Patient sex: M
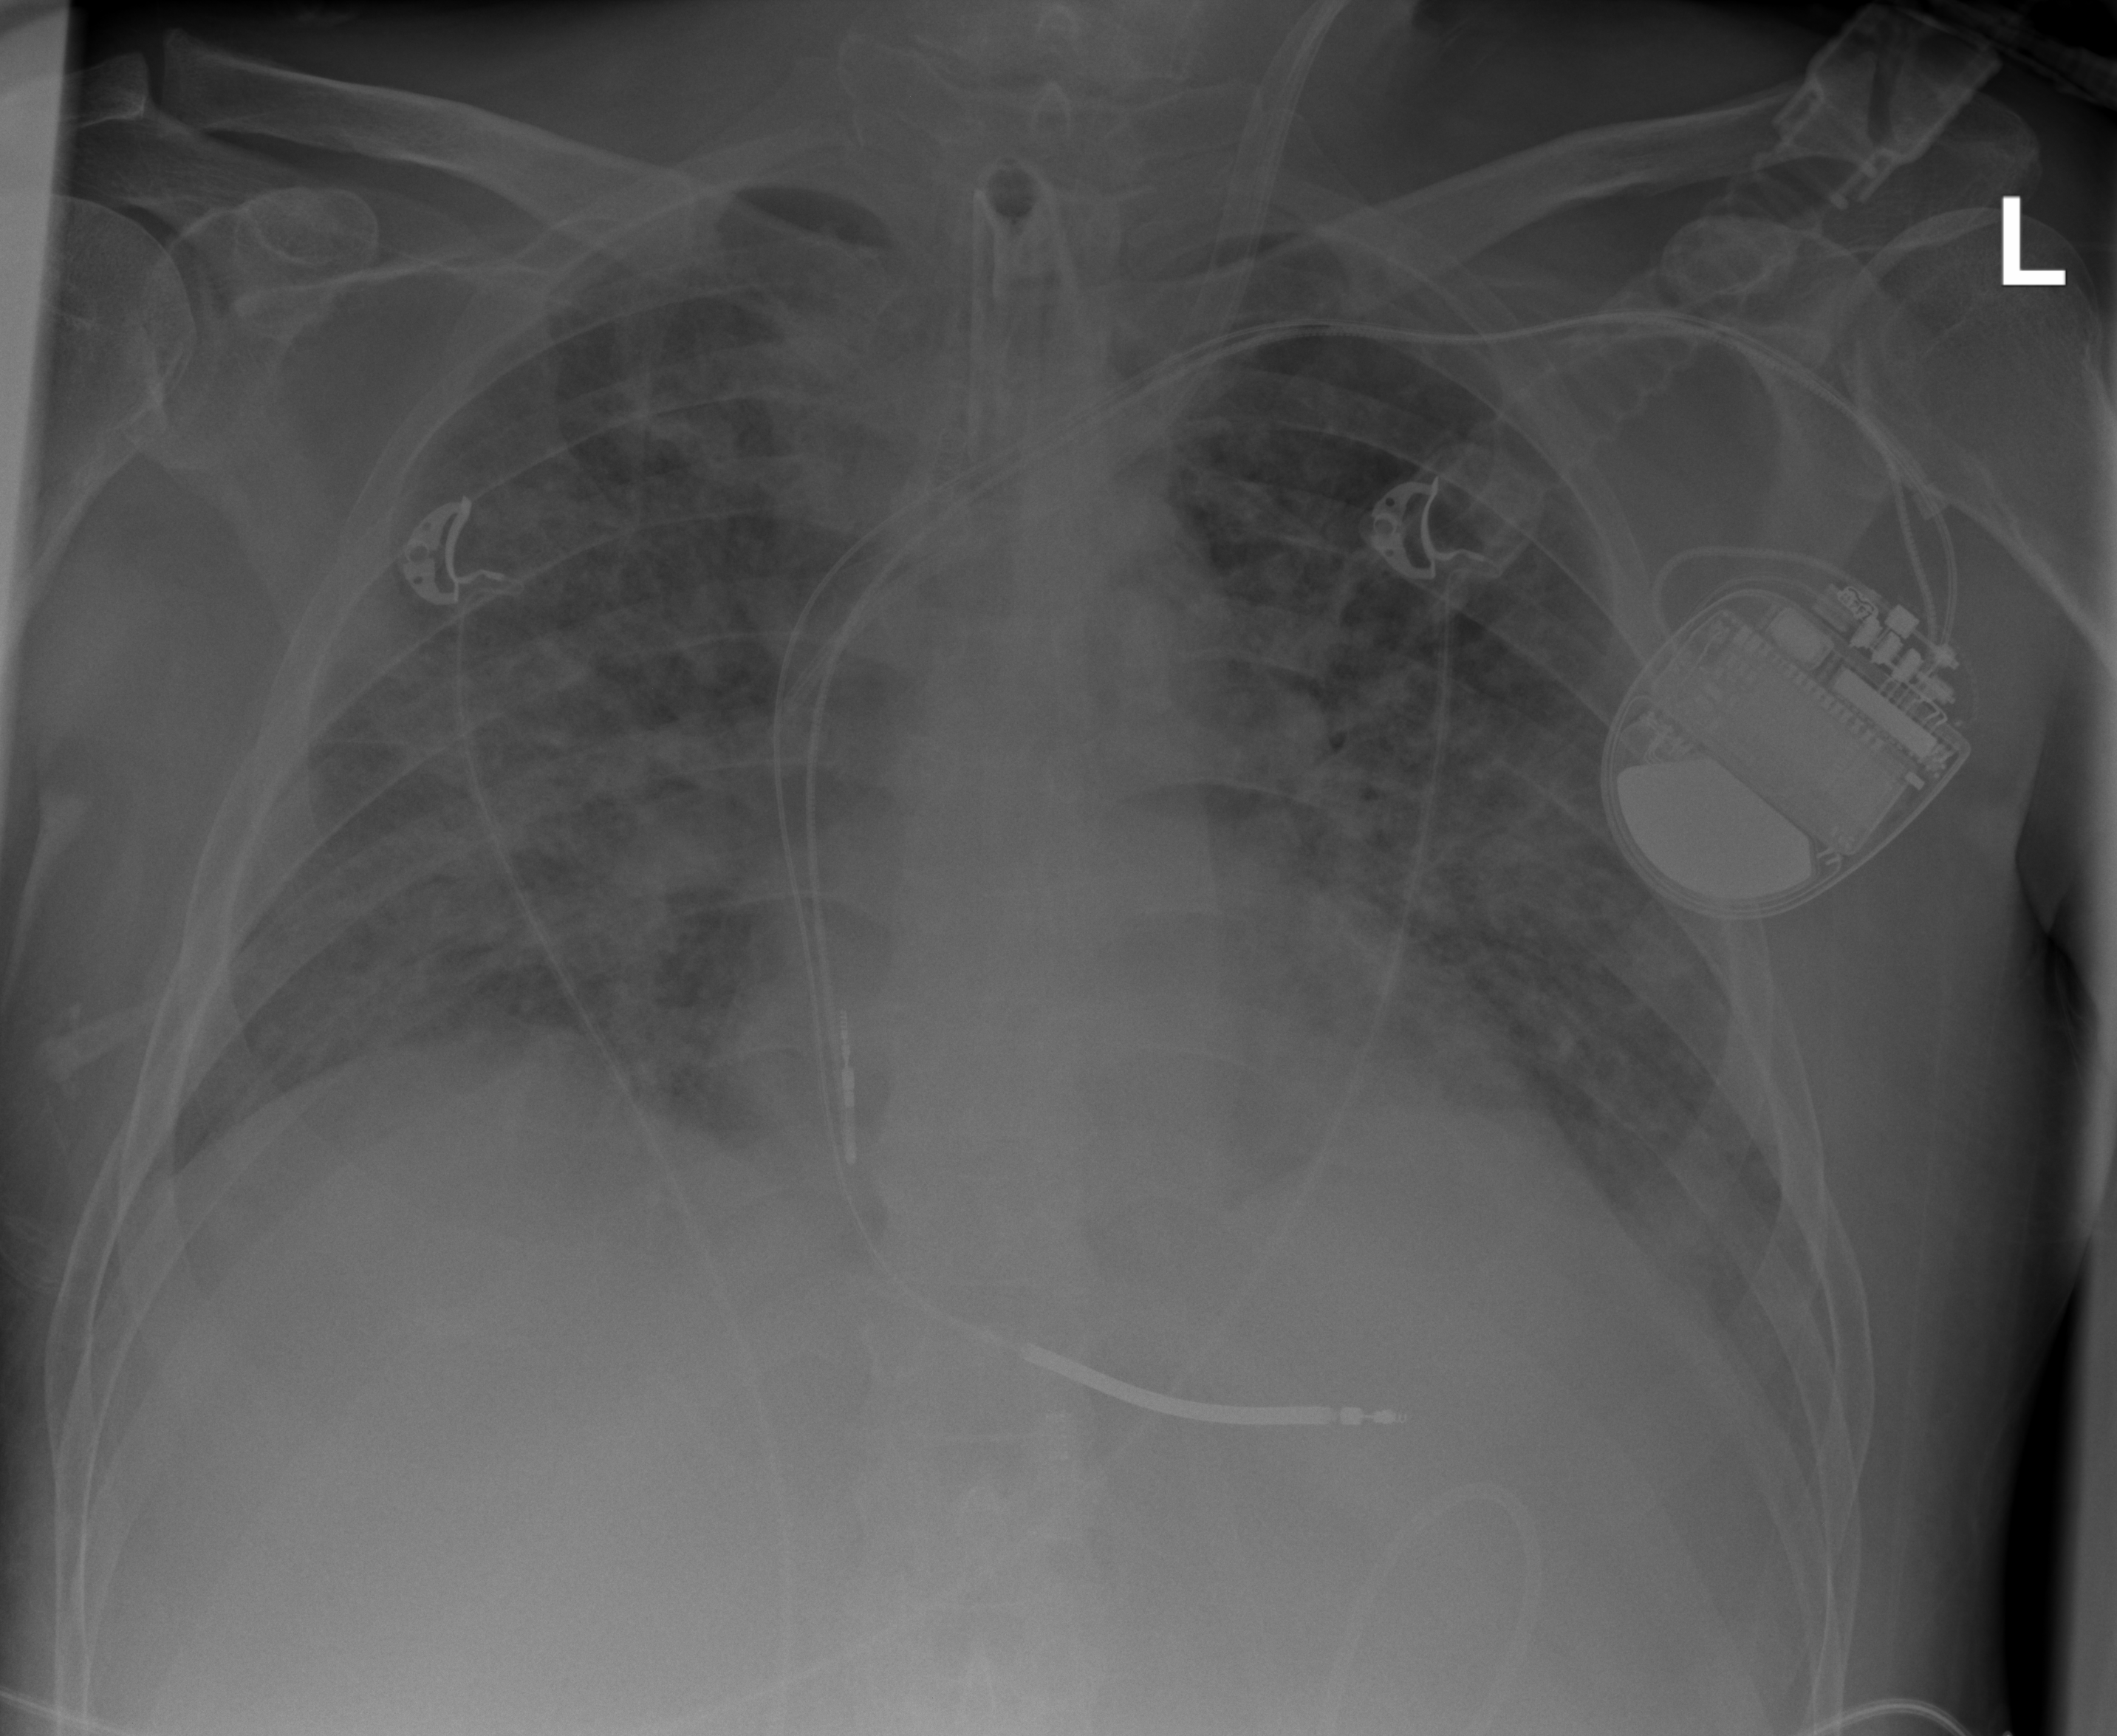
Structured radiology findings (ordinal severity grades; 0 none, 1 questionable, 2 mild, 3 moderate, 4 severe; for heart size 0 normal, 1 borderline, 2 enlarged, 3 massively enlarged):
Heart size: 1
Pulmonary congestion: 2
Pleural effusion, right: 2
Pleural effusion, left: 2
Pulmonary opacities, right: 3
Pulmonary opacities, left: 3
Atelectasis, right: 3
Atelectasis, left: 3